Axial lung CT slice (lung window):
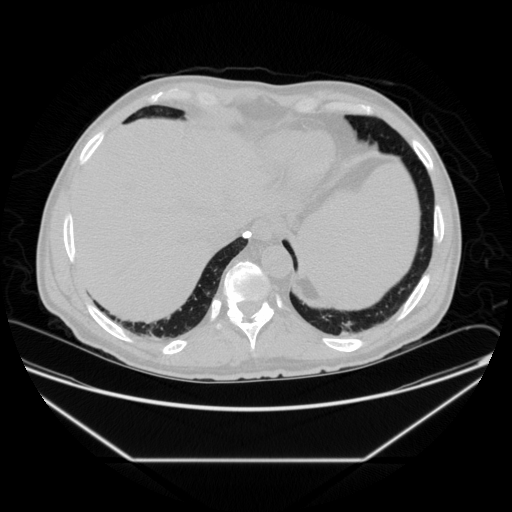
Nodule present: yes
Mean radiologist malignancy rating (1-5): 1